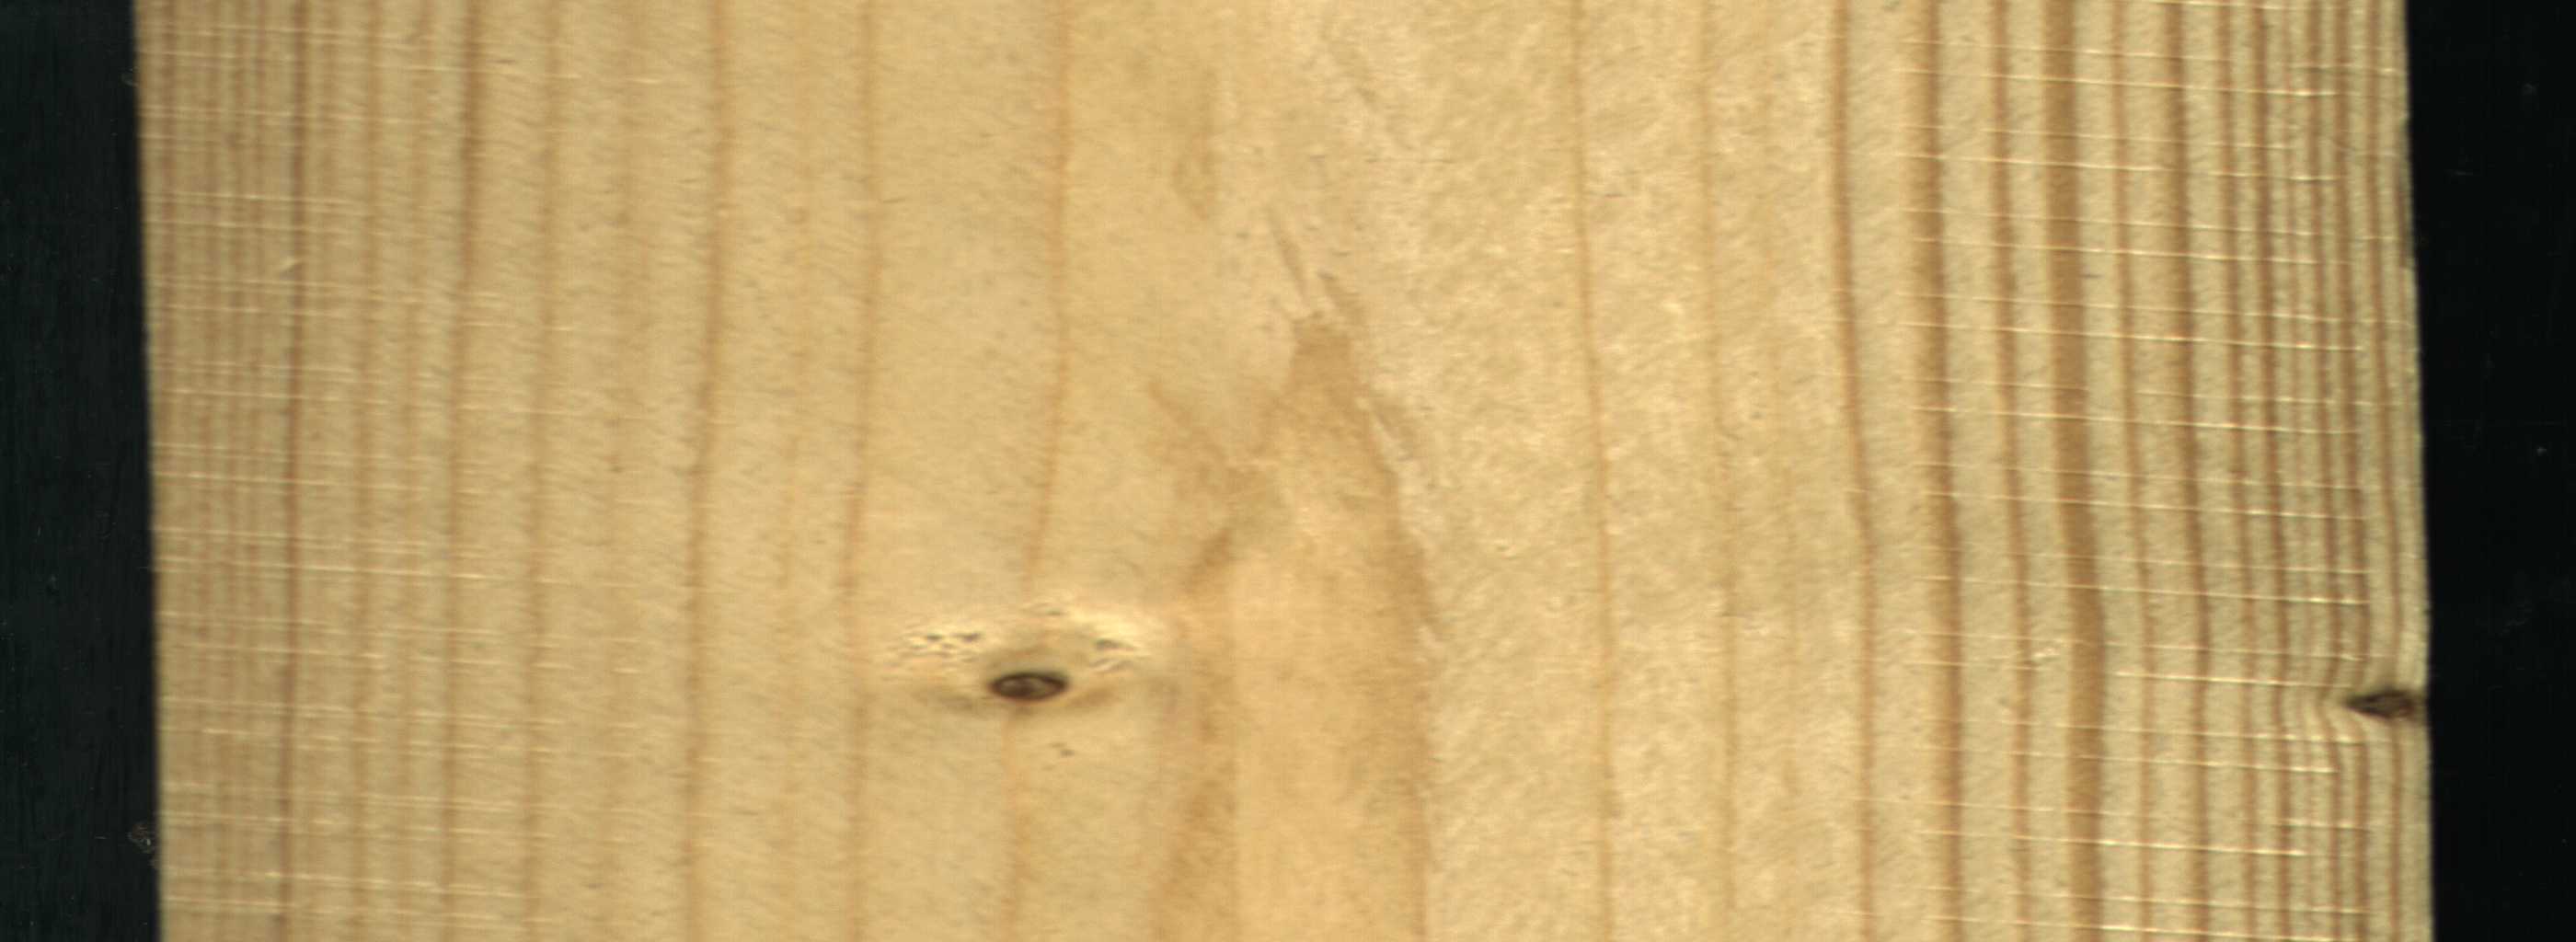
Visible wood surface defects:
Live_Knot
Live_Knot